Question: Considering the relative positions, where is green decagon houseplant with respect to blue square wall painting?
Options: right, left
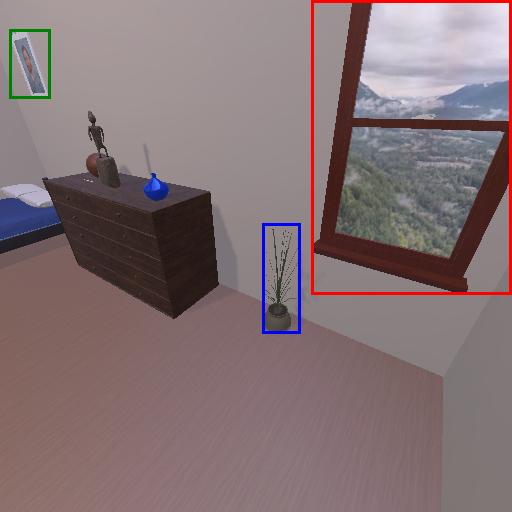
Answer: right